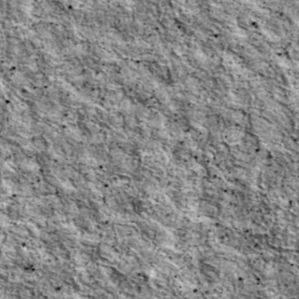
Label: non_frost